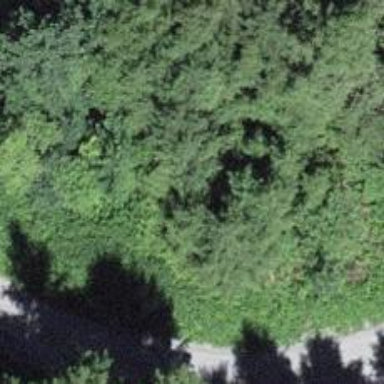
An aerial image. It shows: Culvert tunnel.